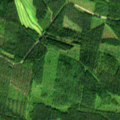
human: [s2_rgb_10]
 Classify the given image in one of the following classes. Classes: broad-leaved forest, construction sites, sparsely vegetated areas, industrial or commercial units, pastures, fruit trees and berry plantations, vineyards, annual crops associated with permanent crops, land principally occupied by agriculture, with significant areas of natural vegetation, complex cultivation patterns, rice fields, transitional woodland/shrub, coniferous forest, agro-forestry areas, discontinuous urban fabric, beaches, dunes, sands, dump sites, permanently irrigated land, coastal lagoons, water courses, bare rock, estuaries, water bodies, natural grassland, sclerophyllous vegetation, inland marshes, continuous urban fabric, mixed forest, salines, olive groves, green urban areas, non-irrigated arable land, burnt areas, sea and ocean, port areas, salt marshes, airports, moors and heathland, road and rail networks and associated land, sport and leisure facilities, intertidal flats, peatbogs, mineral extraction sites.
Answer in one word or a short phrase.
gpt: coniferous forest, mixed forest, transitional woodland/shrub